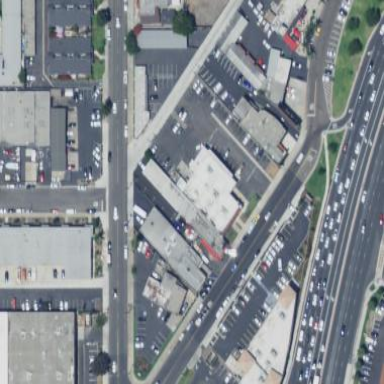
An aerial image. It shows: Fast food restaurant in building.